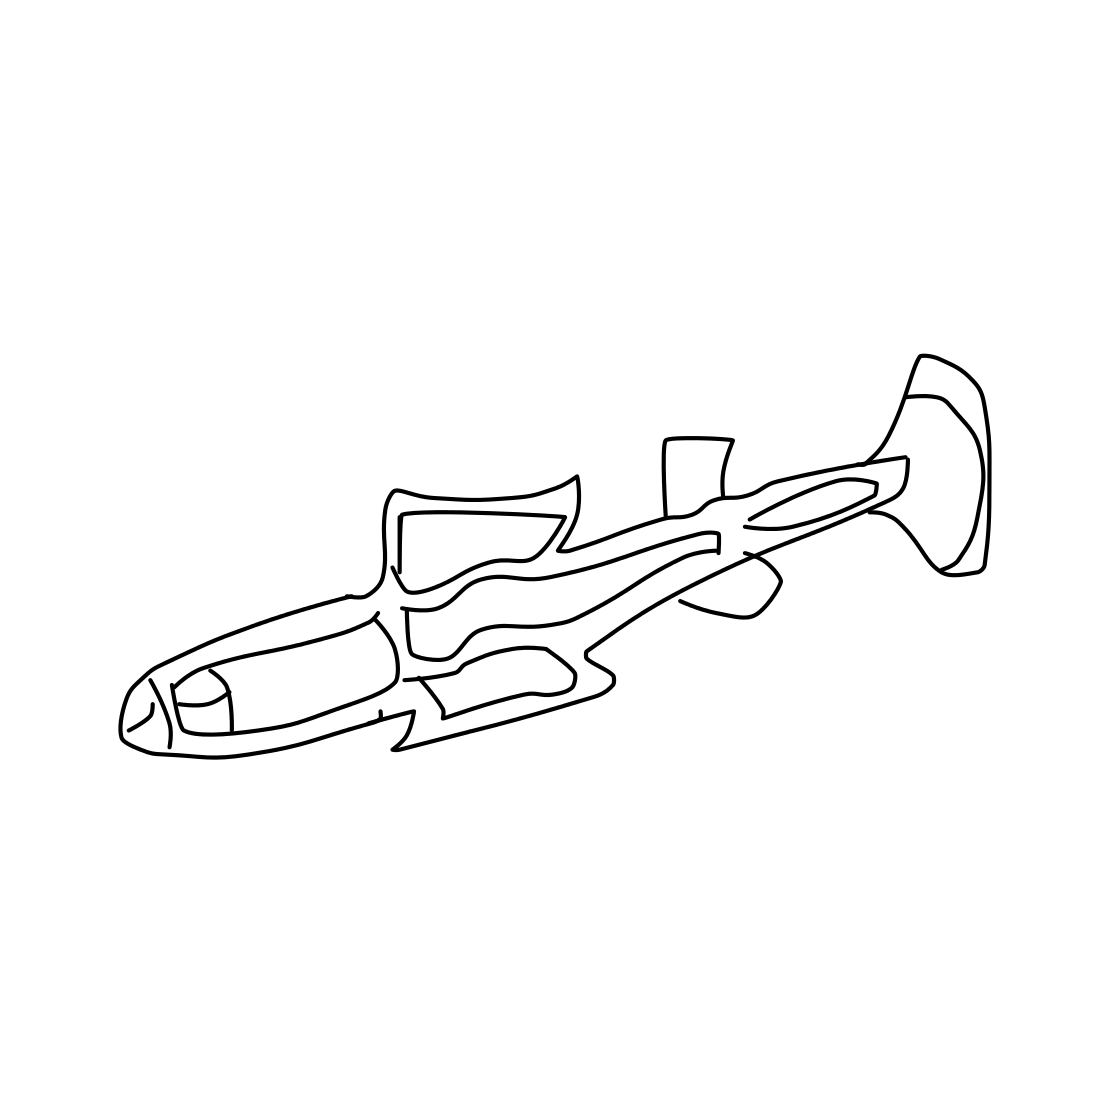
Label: airplane